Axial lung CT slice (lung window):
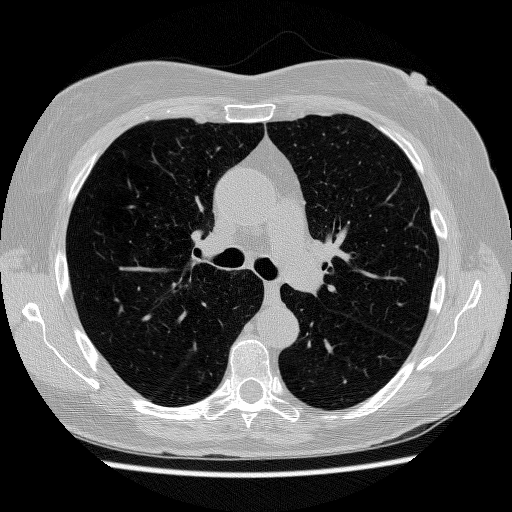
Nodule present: no